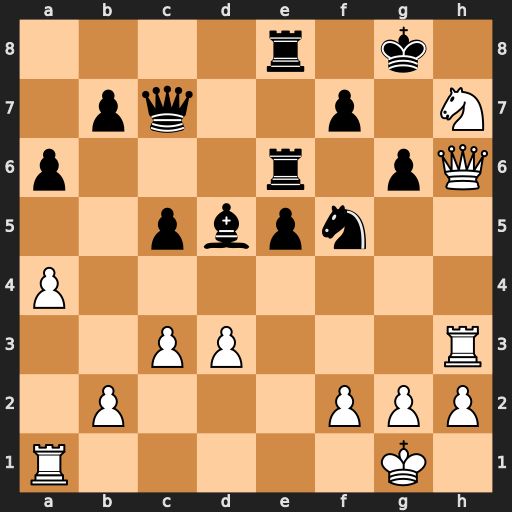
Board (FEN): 4r1k1/1pq2p1N/p3r1pQ/2pbpn2/P7/2PP3R/1P3PPP/R5K1
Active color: w
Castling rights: -
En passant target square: -
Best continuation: Nf6+ Rxf6 Qh8#